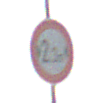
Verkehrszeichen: TatsaechlicheBreite2Komma3
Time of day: SunriseSunset
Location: Outdoor (Nature)
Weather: PartlyCloudy
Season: NotSpecified
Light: Natural